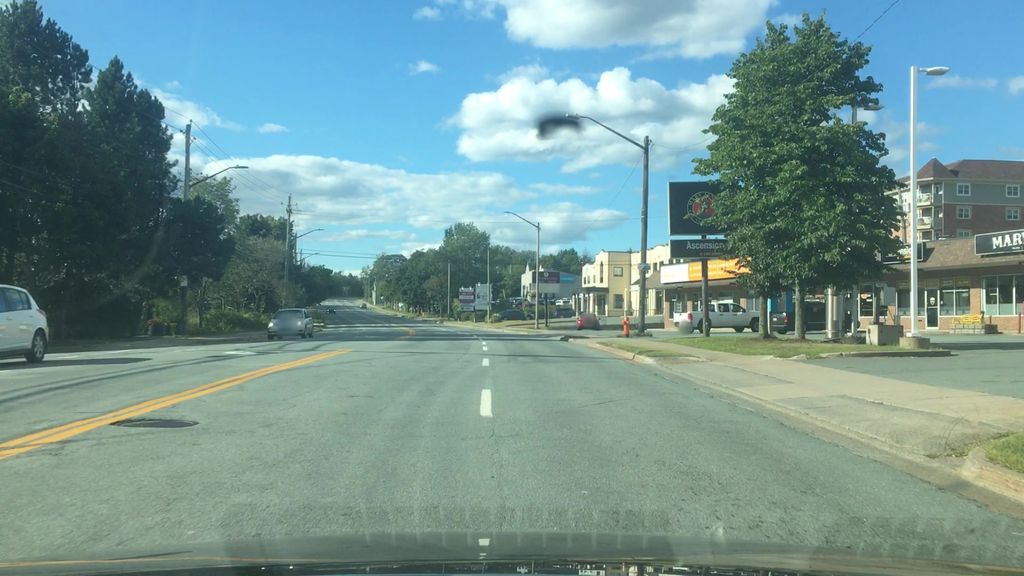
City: halifax